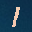
Label: 1